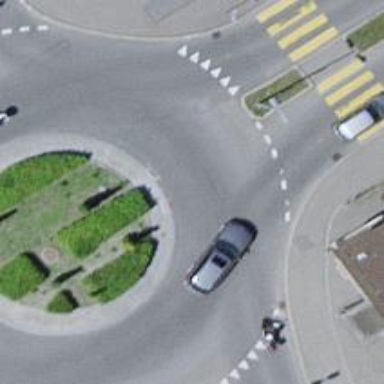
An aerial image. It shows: Secondary road made of asphalt leading to roundabout.